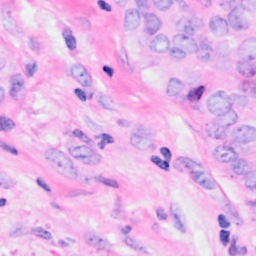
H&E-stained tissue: Breast